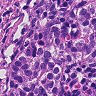
Metastatic tissue present: yes